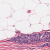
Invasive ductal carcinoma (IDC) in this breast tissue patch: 0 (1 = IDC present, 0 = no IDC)